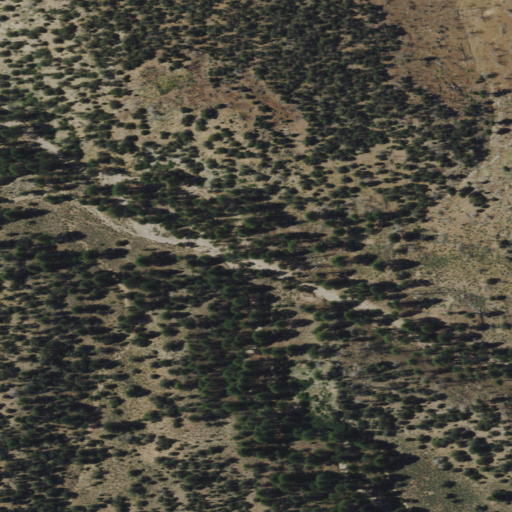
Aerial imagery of valley in Nevada named Tanks Canyon containing evergreen forest and shrub